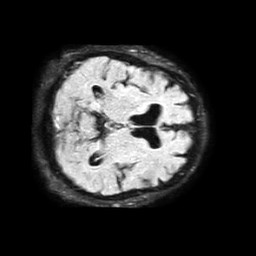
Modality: FLAIR
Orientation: axial
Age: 74
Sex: female
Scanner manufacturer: philips
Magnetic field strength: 1.5 T
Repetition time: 6 s
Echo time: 0.1019 s